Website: bh-photo
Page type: billing-address
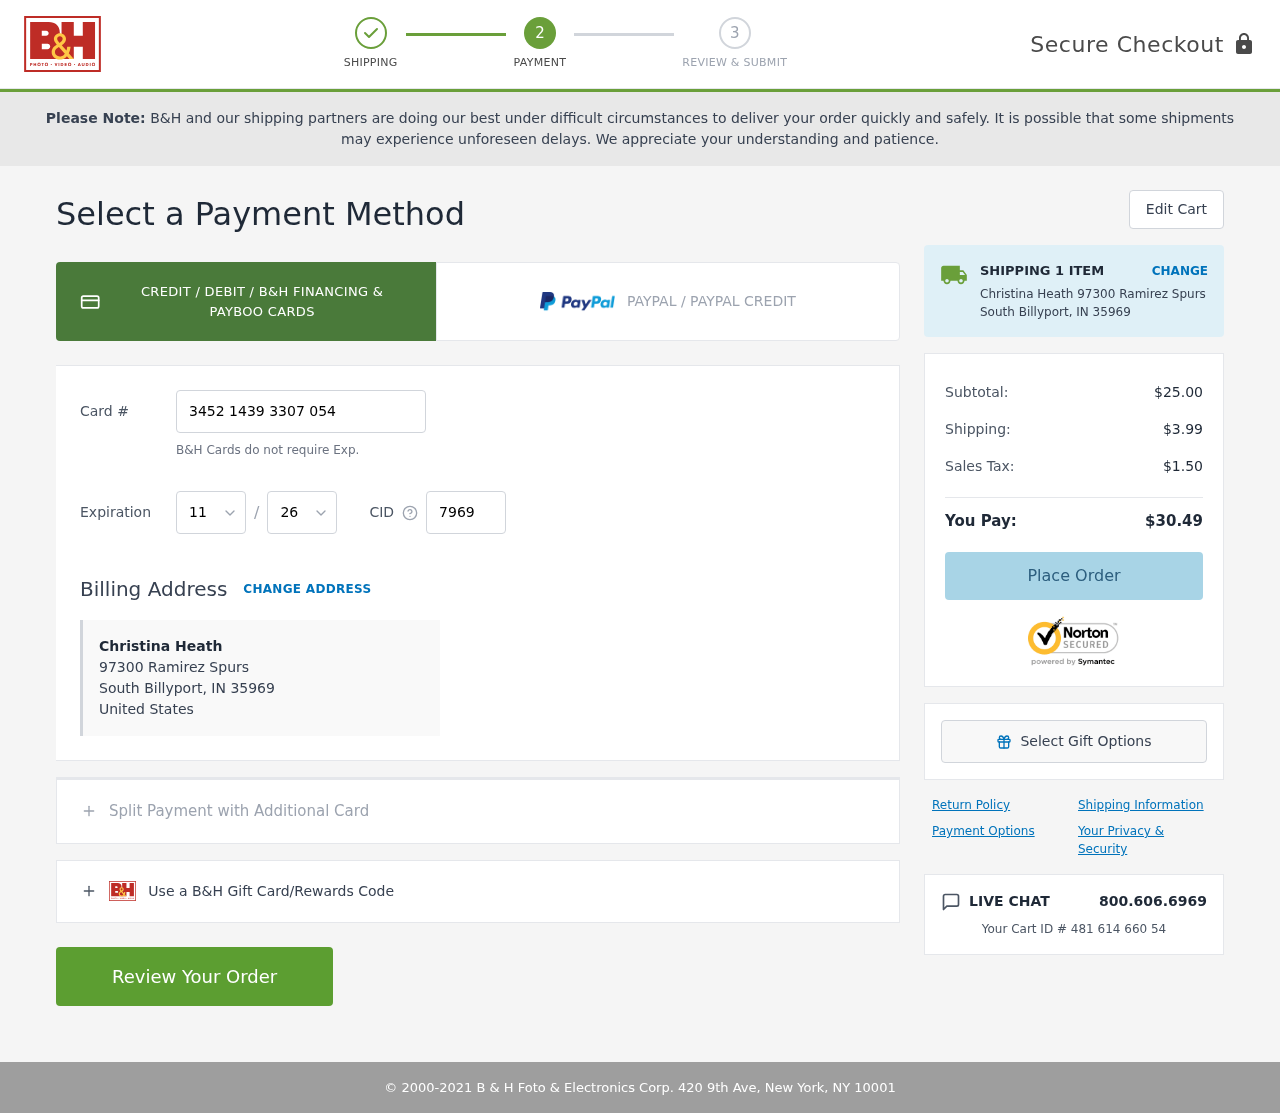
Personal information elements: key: PII_CARD_CVV
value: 7969
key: PII_CARD_EXPIRY_MONTH
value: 11
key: PII_CARD_EXPIRY_YEAR
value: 26
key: PII_CARD_NUMBER
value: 3452 1439 3307 054
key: PII_CITY
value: South Billyport
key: PII_COUNTRY
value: United States
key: PII_FULLNAME
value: Christina Heath
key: PII_POSTCODE
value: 35969
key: PII_STATE_ABBR
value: IN
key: PII_STREET
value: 97300 Ramirez Spurs
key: PII_FULLNAME2
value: Christina Heath
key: PII_CITY_STATE
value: South Billyport, IN
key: PII_POSTCODE_FULL
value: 35969
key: PII_POSTCODE_NUMERIC
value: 35969
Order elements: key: ORDER_NUM_ITEMS
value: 1
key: ORDER_SUBTOTAL
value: $25.00
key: ORDER_SHIPPING_COST
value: $3.99
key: ORDER_TAX
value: $1.50
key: ORDER_TOTAL
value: $30.49
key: ORDER_ID
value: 481 614 660 54